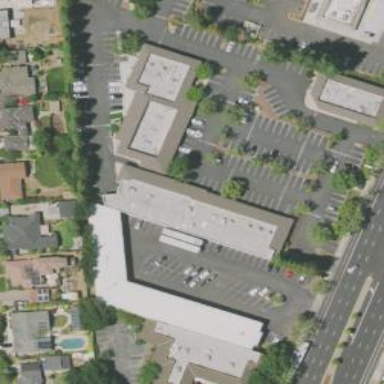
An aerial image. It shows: Asphalt parking space.